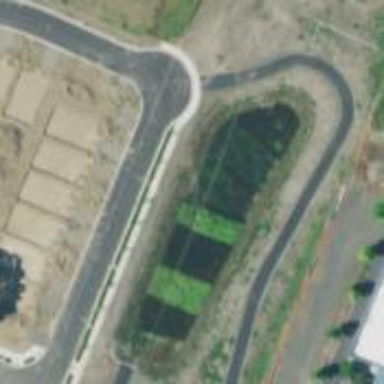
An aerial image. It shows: Reedbed wetland area designed as bioswale.